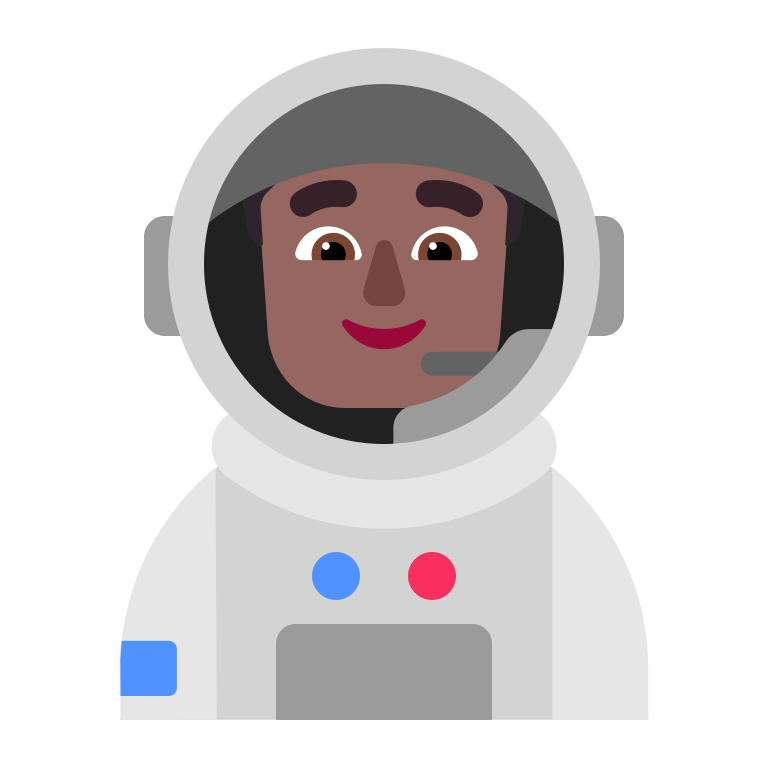
man astronaut flat  dark